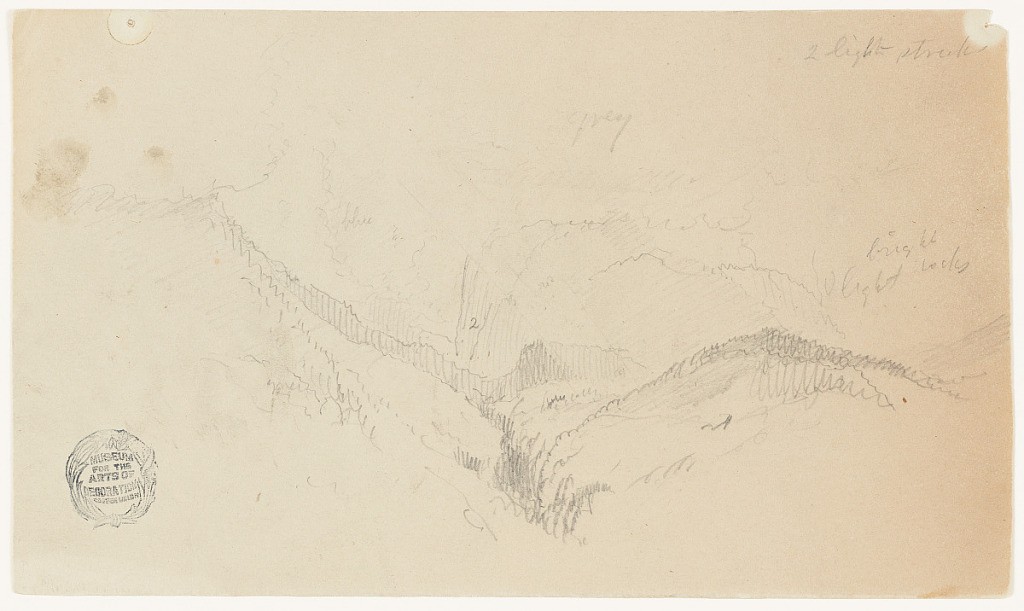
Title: Rainbow in the Alps near Berchtesgaden, Germany
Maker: Frederic Edwin Church, American, 1826–1900
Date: July 1868
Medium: Graphite on tan wove paper; verso: graphite
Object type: drawing
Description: Landscape sketch showing a rainbow in the alps near Berchtesgaden, Germany. In middle distance at left, a steep, wooded hillside descends to a valley at lower center. The lower portion of a faintly rendered rainbow arches out of the valley and into the sky above. Other rugged mountains are visible in the background and at right.

Verso: Botanical sketches from around Berchtesgaden, Germany showing eight views of different flowering plants.